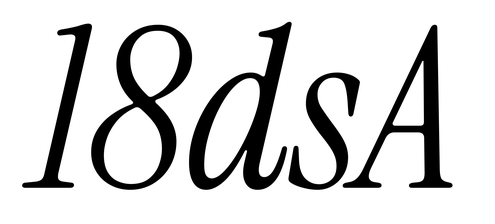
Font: InstrumentSerif-Italic